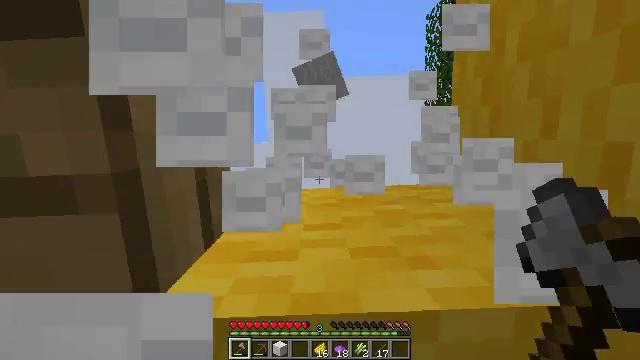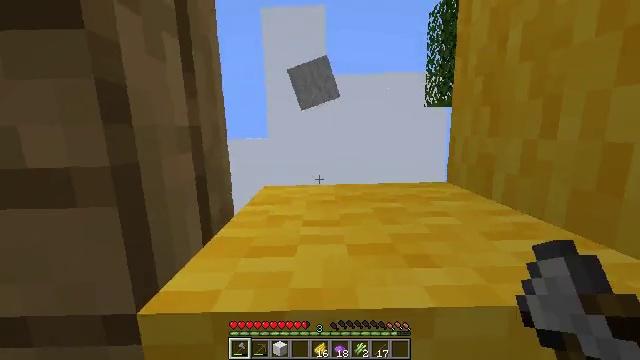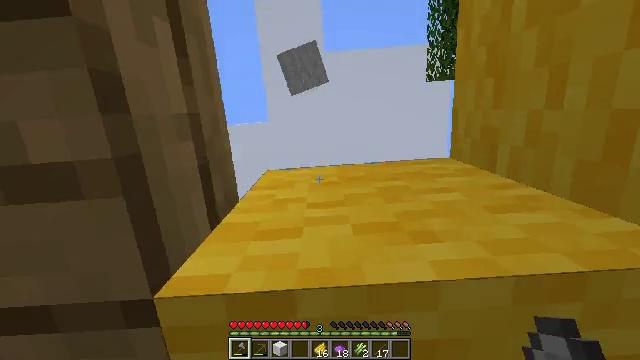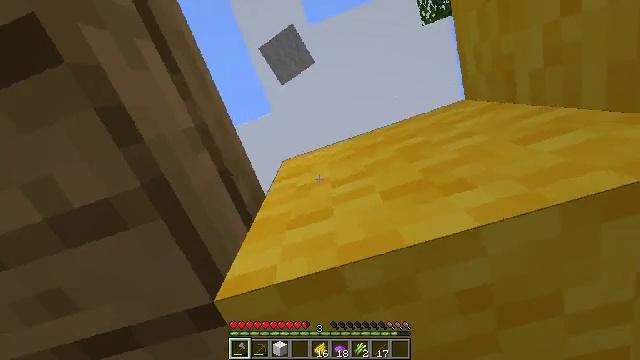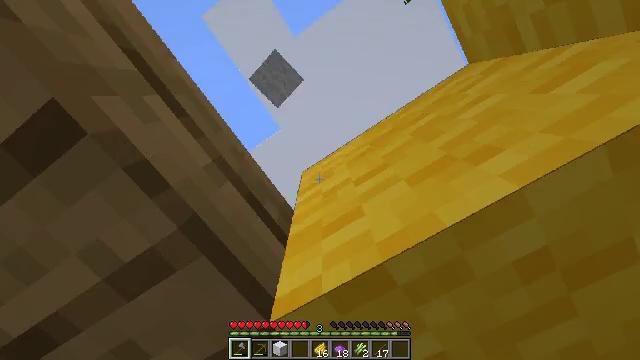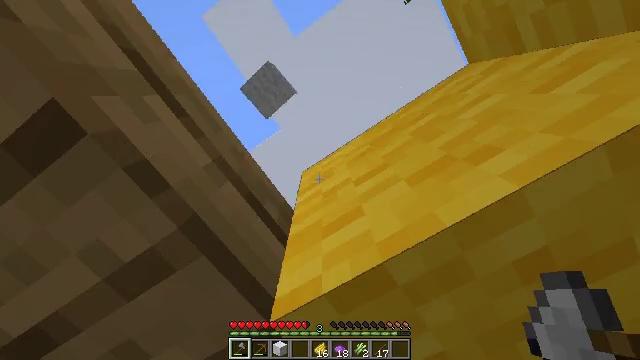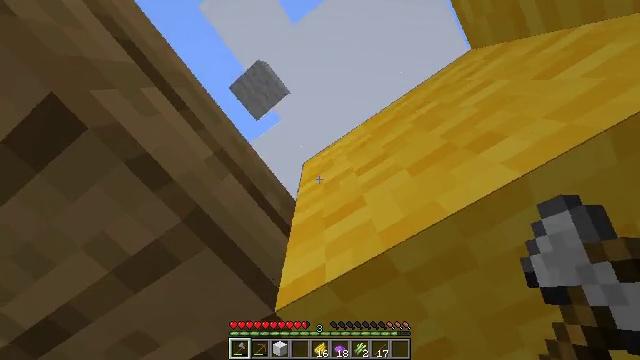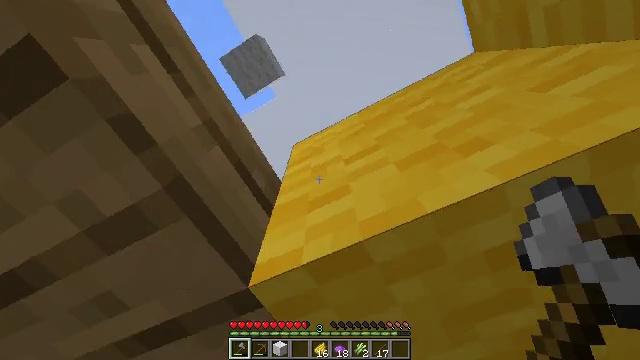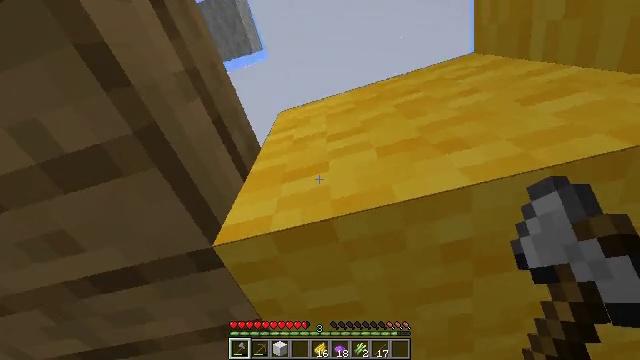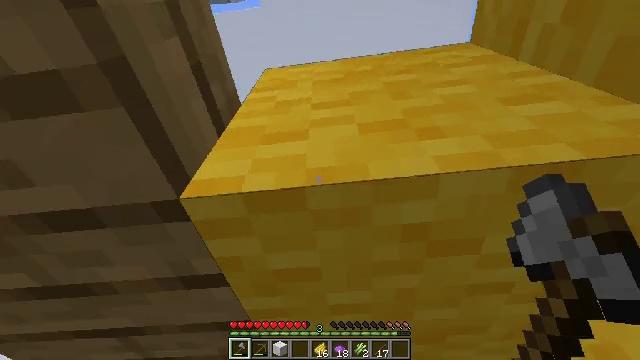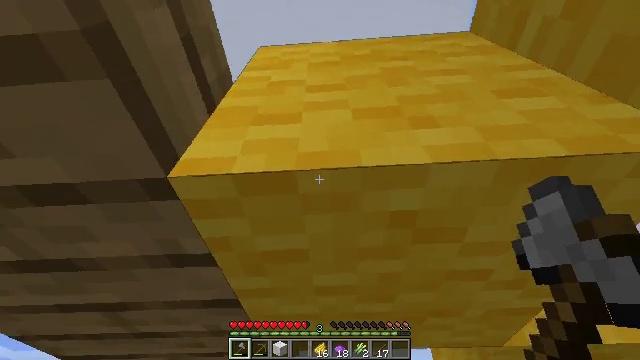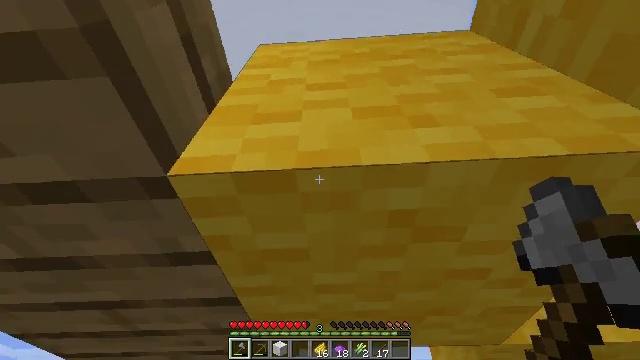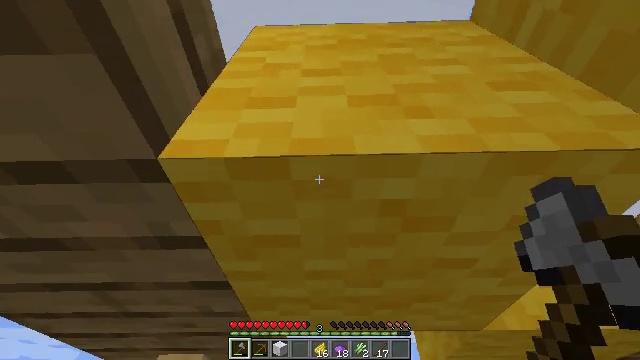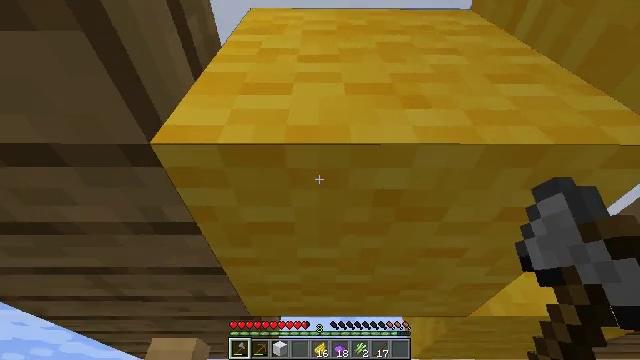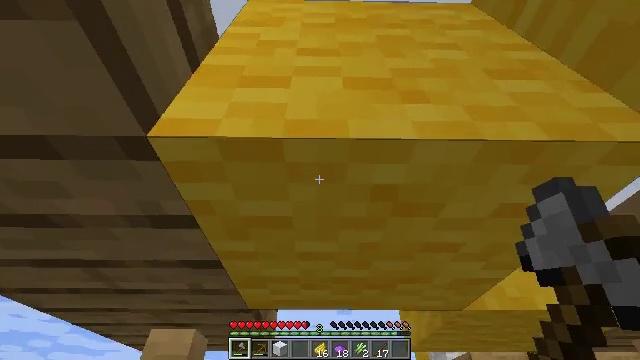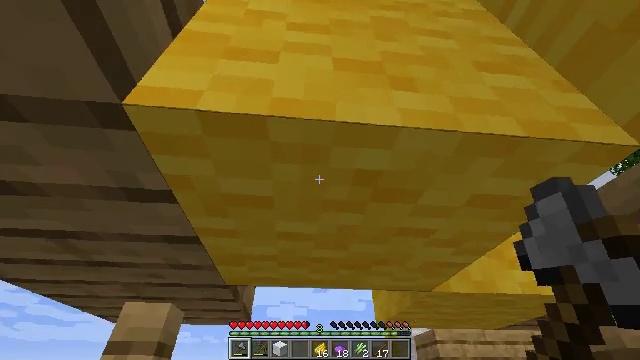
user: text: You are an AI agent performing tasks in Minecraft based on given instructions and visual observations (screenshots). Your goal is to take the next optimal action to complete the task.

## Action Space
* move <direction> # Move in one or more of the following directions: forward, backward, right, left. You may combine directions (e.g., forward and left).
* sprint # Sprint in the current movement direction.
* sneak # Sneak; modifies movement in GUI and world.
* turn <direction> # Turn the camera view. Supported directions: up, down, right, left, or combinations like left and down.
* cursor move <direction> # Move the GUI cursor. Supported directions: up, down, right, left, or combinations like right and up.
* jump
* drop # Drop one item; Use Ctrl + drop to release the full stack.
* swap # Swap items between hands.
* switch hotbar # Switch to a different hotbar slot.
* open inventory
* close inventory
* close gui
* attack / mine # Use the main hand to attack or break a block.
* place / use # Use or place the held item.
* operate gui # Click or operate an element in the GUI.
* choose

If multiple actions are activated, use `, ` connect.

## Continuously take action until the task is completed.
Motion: motion action
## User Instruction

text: Gather yellow wool from a structure.
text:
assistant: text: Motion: attack / mine
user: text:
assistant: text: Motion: turn left and down
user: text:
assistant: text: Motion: turn left and down
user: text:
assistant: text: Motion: turn left and up
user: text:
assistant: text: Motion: no_op
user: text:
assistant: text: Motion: turn left and down
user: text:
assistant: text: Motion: turn right and down
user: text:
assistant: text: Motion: turn right and down
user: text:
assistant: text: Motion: turn right and down
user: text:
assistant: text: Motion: turn right and down
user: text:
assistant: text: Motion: no_op
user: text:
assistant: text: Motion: turn right and down
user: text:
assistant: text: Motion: turn right and down
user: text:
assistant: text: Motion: turn down
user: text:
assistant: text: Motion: turn right and down
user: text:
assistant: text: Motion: turn right and down
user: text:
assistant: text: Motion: turn right and down
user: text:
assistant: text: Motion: no_op
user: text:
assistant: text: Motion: no_op
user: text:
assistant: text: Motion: no_op
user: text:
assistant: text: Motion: no_op
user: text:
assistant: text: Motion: no_op
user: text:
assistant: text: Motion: no_op
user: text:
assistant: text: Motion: jump
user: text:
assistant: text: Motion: jump
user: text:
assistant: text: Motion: jump
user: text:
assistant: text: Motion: jump
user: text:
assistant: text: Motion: jump
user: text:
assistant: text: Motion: jump
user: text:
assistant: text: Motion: no_op